Question: I know that when zooming a Google Map, it is possible to mandate that a circle fit within the map via:
'''
map.fitBounds(circle.getBounds());
'''
Is it possible to simply detect if the circle is contained within the map? E.g.

<URL>
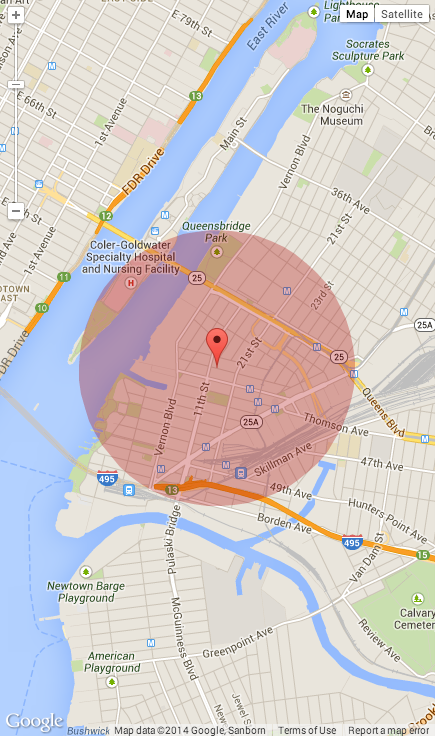
Answer: '''
google.maps.Circle.prototype.inViewPort=function(){
var map=this.getMap();
if(!map){
return null;
}
try{
var mb=map.getBounds(),
cb=this.getBounds(),
ub=new google.maps.LatLngBounds();
ub.union(mb);
ub.union(cb);
return(ub.equals(mb));
}catch(e){return null;}
}
'''
simply call 'circle.inViewPort()' .
It will return 'true' when the circle is fully visible inside the map, otherwise 'false'.
When the circle is not associated with a map or the map hasn't finished initializing(the projection isn't available yet, happens when you call it before the first 'bounds_changed'-event fires) it will return 'null'
It creates a empty 'LatLngBounds' and extends it with the bounds of the map and the bounds of the circle. When the circle is fully visible the bounds of this 'LatLngBounds' must be equal to the bounds of the map.